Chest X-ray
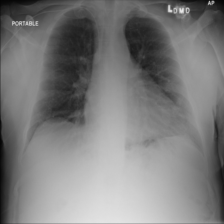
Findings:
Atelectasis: negative
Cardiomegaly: negative
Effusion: negative
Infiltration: negative
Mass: negative
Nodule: negative
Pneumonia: negative
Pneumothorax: negative
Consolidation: negative
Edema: negative
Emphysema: negative
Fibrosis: negative
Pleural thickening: negative
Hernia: negative